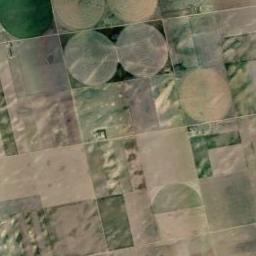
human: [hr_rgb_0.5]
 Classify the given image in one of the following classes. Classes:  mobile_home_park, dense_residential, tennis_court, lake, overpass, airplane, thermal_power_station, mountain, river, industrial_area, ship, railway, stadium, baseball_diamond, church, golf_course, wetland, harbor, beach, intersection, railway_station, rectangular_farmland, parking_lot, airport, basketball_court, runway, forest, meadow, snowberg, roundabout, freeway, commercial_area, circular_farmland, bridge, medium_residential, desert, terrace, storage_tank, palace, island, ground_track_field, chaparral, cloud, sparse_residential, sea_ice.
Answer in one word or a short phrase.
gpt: circular_farmland